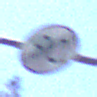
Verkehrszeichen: EndeGeschwindigkeit90
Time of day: MorningAfternoon
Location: Outdoor (Nature)
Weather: Clear
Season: Winter
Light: Natural